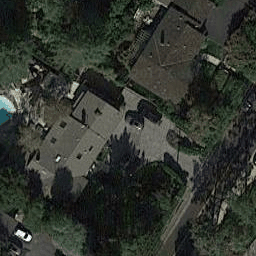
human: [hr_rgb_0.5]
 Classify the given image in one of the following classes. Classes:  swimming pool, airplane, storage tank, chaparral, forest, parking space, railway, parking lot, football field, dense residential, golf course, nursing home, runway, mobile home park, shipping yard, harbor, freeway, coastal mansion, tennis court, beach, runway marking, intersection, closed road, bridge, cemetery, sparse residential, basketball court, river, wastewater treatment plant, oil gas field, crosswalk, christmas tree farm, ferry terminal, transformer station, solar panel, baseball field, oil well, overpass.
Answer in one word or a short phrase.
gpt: sparse residential